Aerial crown-view tile of a tropical tree (Barro Colorado Island, Panama), acquired 20250317:
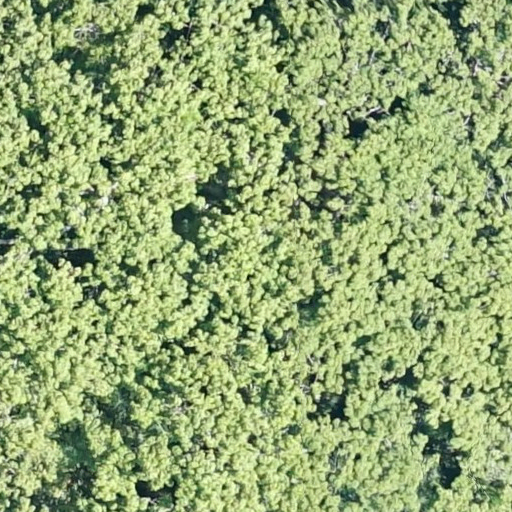
Species: Ceiba pentandra
GBIF accepted scientific name: Ceiba pentandra
Crown area: 945.186 m²